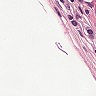
Metastatic tissue present: no